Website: macys
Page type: gifting
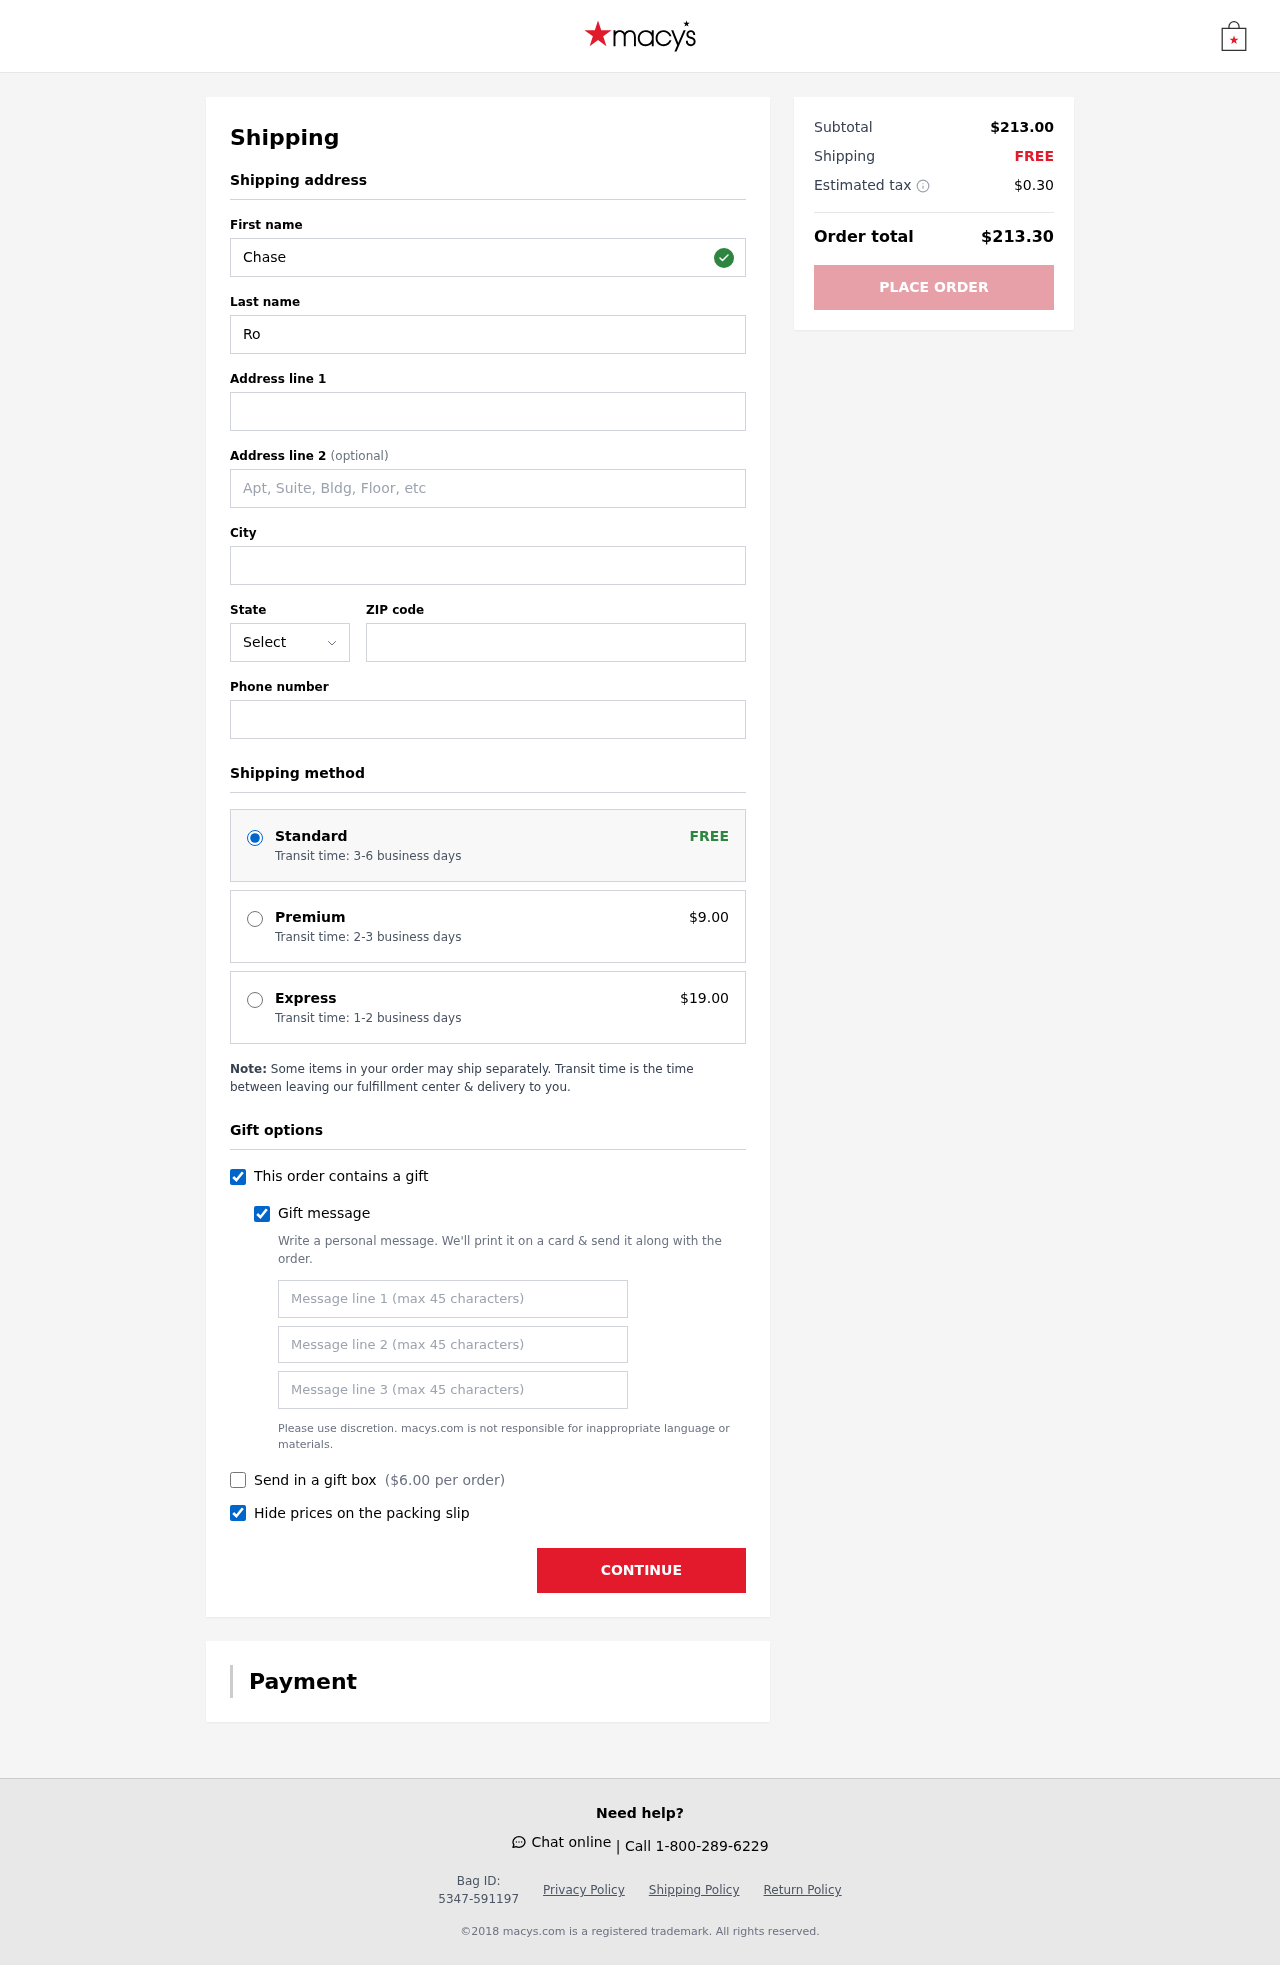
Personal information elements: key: PII_STATE_ABBR
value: DE
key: PII_FIRSTNAME
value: Chase
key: PII_LASTNAME
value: Rose
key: PII_STREET
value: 20300 Samuel Lakes Apt. 794
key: PII_STREET2
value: Suite 463
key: PII_CITY
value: Williamtown
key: PII_POSTCODE
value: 81965
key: PII_PHONE
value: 2418861223
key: PII_GIFT_MESSAGE
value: Hey Melissa, I remember you mentioning how much you needed some fresh shoes for those special occasions. I thought these would be perfect for you—they're stylish and classic, just like you! Enjoy stepping into something new!  Chase
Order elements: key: ORDER_SHIPPING_STANDARD
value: Transit time: 3-6 business days
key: ORDER_SHIPPING_PREMIUM
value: Transit time: 2-3 business days
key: ORDER_SHIPPING_PREMIUM_PRICE
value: $9.00
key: ORDER_SHIPPING_EXPRESS
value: Transit time: 1-2 business days
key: ORDER_SHIPPING_EXPRESS_PRICE
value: $19.00
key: ORDER_GIFT_BOX_PRICE
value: $6.00
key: ORDER_SUBTOTAL
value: $213.00
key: ORDER_SHIPPING_COST
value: FREE
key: ORDER_TAX
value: $0.30
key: ORDER_TOTAL
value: $213.30